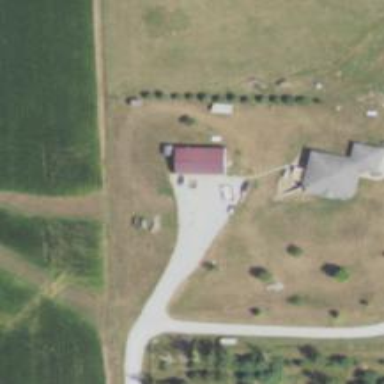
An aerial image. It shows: Driveway.